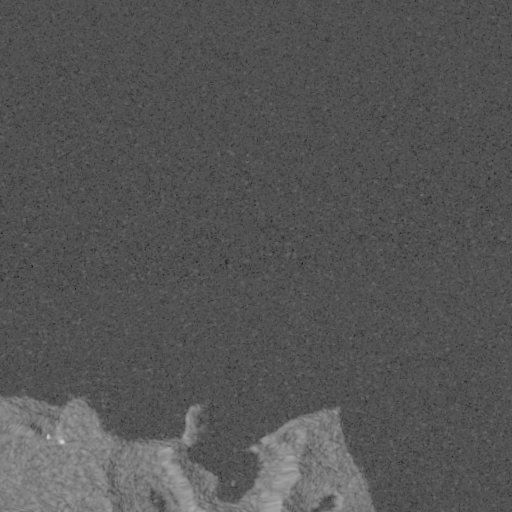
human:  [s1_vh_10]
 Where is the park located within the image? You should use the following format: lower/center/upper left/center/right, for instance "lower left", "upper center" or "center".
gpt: The park is located in the lower left of the image.
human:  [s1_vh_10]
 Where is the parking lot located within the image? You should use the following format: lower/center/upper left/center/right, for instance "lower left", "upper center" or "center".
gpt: The parking lot is located in the lower left of the image.
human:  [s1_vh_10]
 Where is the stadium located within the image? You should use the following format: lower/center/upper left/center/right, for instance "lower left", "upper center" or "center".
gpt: The stadium is located in the lower left of the image.
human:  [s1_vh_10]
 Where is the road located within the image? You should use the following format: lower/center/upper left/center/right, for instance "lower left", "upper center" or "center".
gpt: There is no road in the image.

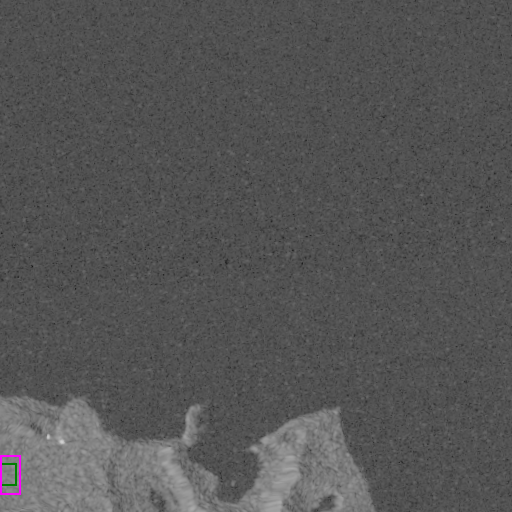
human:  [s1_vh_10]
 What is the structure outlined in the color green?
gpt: The structure outlined in green is a park.
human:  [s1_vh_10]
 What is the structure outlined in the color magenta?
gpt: The structure outlined in magenta is a stadium.
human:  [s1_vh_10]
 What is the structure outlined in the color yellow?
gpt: There is no yellow outline.